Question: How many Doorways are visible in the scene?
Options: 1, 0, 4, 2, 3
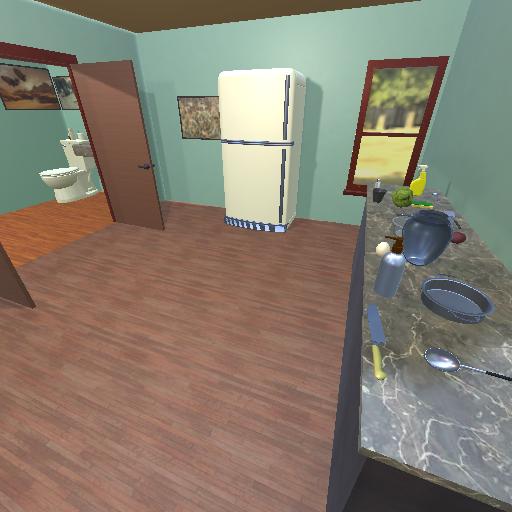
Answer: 1